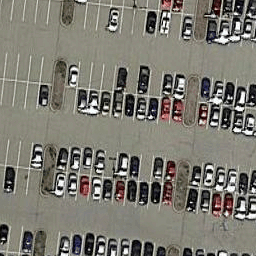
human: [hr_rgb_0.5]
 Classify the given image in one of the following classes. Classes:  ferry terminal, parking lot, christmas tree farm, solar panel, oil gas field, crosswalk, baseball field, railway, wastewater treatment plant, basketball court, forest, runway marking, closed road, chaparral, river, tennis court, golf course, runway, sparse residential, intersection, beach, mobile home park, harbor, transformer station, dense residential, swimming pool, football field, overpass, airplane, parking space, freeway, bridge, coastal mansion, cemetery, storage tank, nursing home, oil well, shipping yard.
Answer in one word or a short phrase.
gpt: parking lot